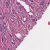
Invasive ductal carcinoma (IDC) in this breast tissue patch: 1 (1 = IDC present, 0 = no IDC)